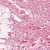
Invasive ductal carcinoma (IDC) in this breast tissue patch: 0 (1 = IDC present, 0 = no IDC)